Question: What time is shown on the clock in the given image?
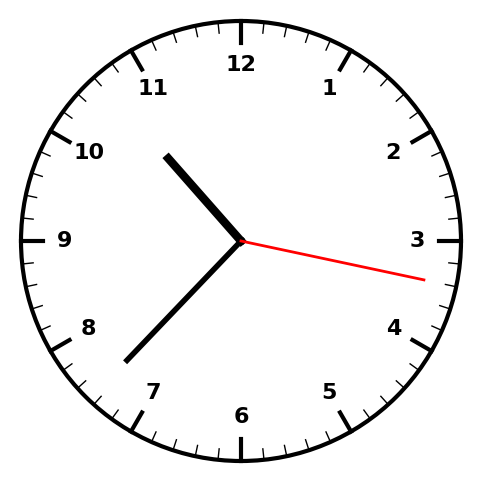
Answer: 10:37:17